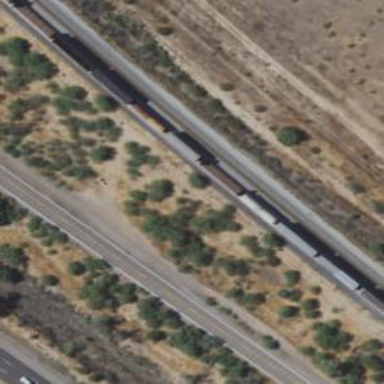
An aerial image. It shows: Railway track.